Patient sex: M
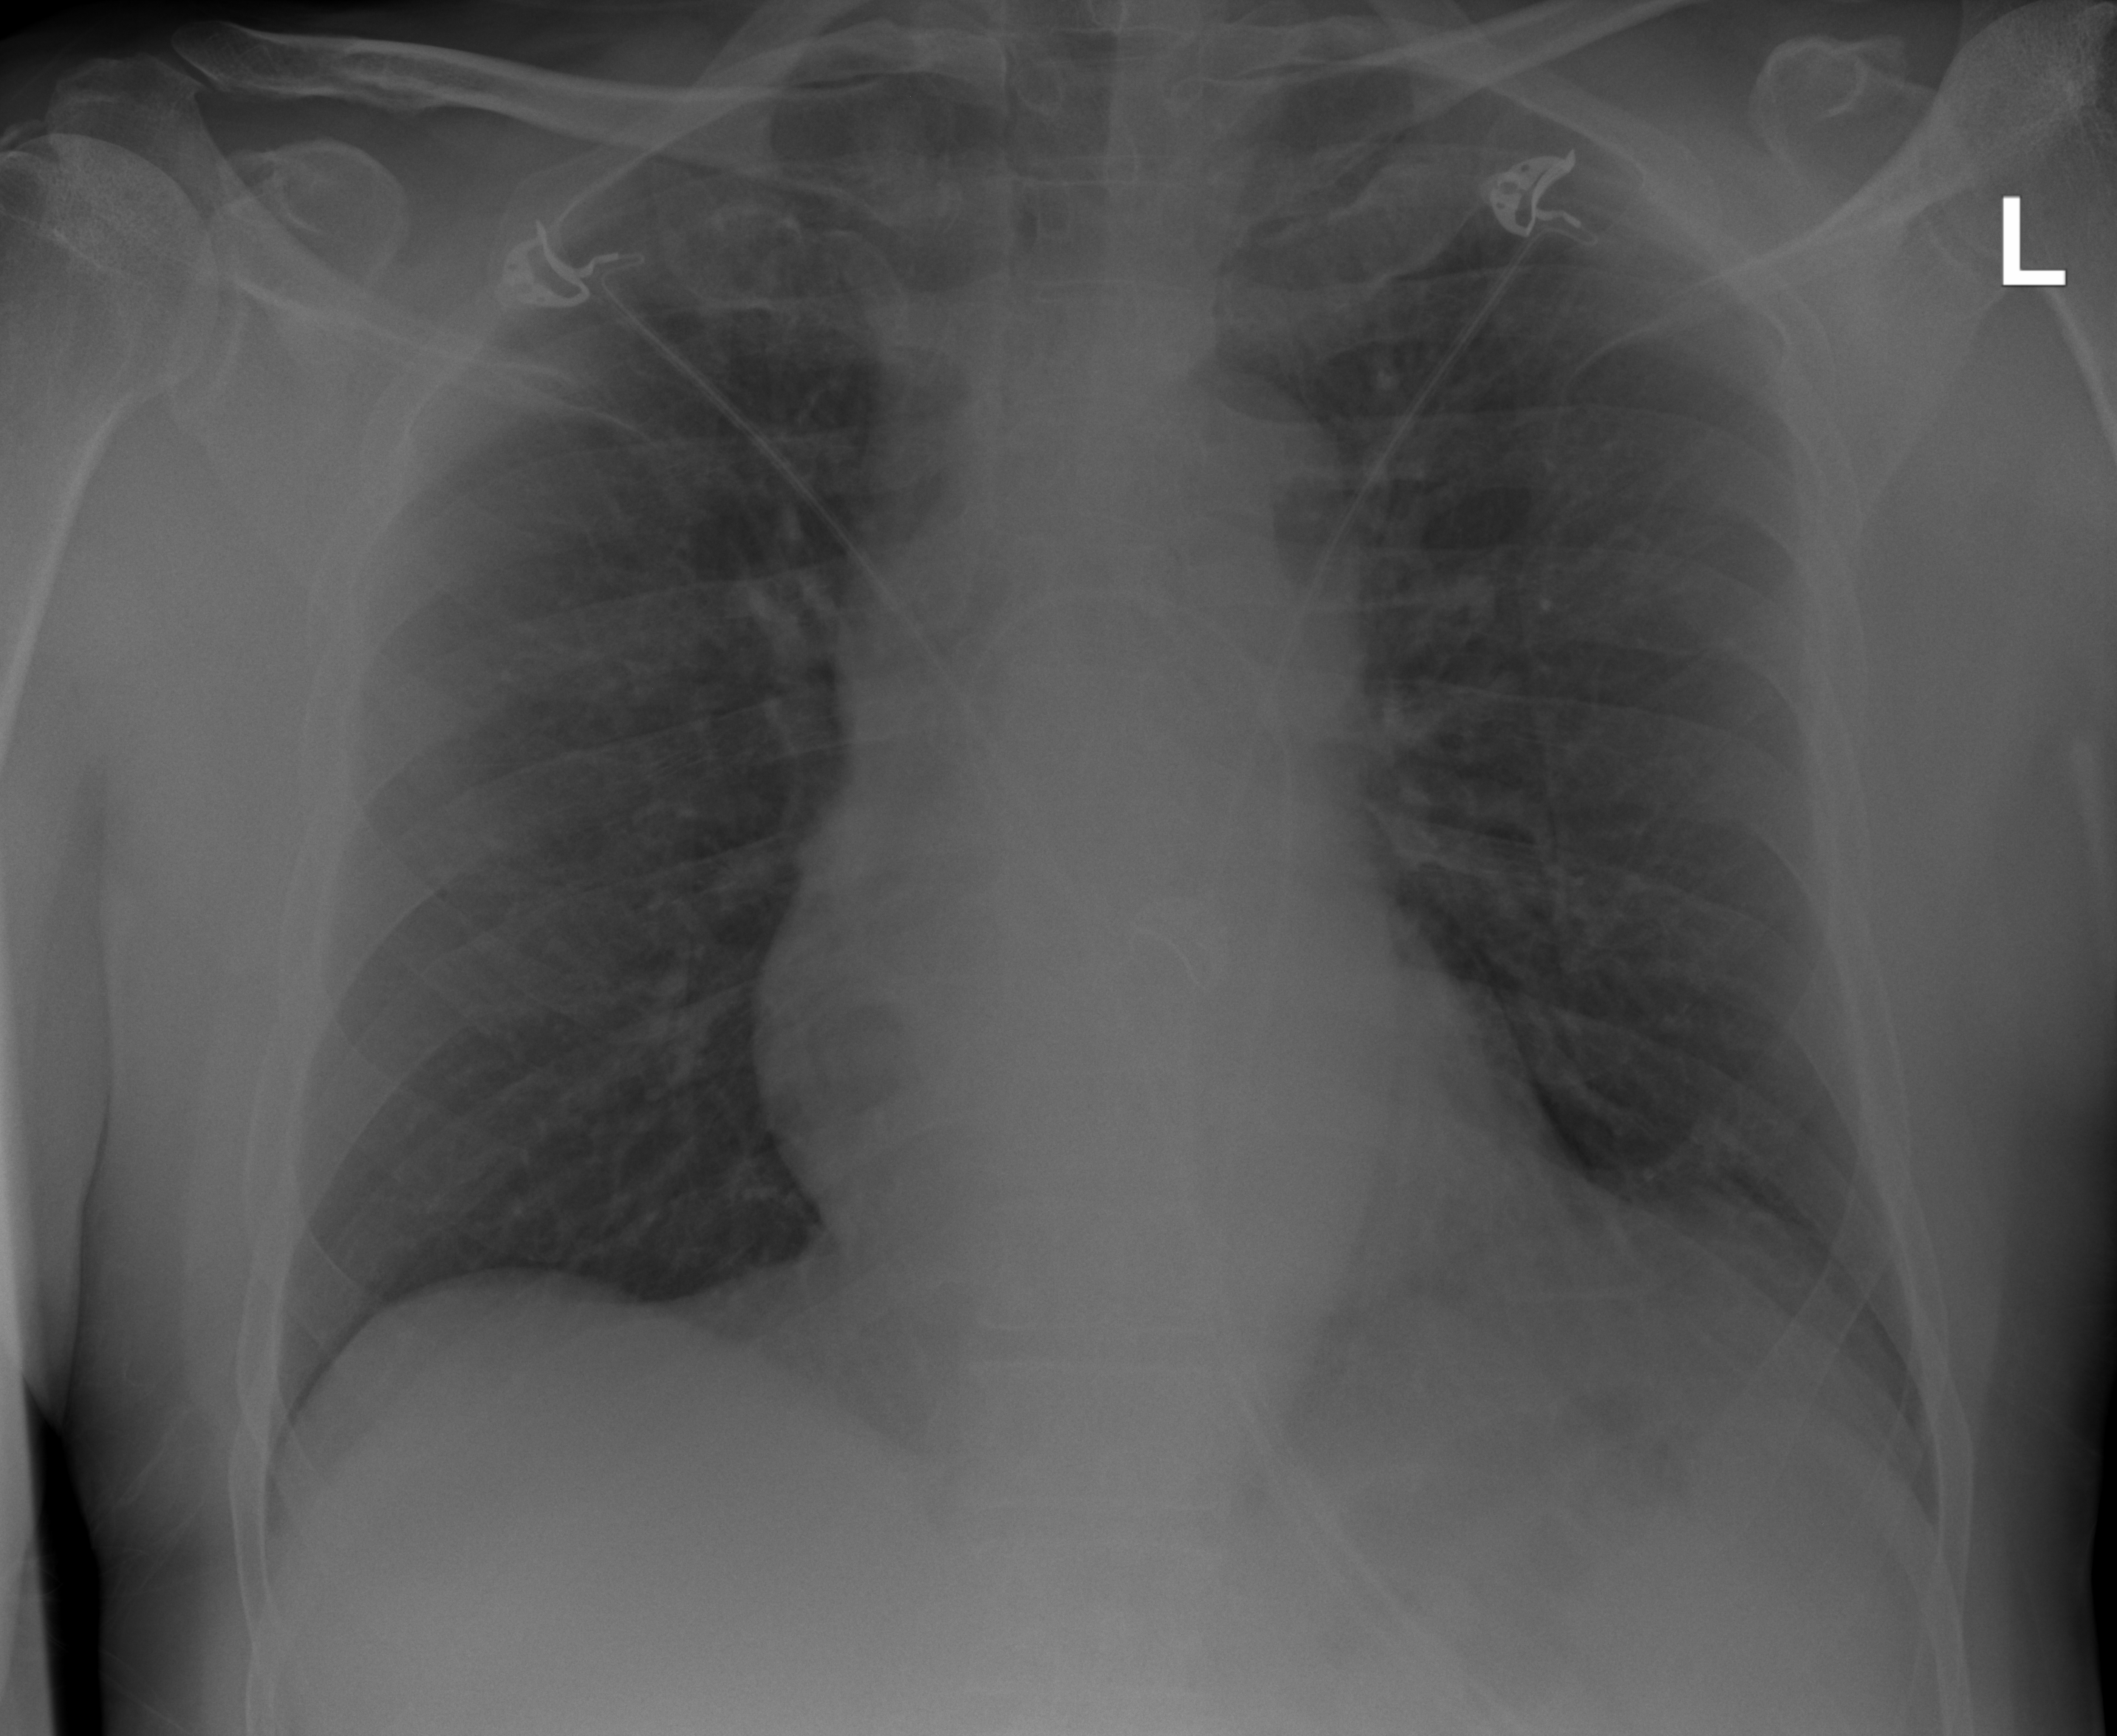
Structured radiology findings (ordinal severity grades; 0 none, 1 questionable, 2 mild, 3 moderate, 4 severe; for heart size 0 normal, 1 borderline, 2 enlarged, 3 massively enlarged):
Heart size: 1
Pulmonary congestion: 0
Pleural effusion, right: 0
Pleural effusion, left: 0
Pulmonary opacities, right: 0
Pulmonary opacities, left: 0
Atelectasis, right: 0
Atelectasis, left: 2